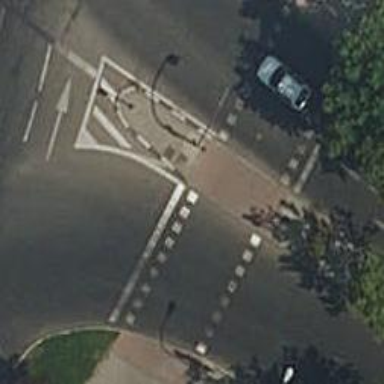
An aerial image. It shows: Road with traffic signals.